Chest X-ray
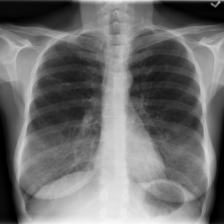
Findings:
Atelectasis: negative
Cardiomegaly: negative
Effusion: negative
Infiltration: negative
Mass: negative
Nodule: negative
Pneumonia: negative
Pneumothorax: negative
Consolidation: negative
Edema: negative
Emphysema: negative
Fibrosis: negative
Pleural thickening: negative
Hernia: negative